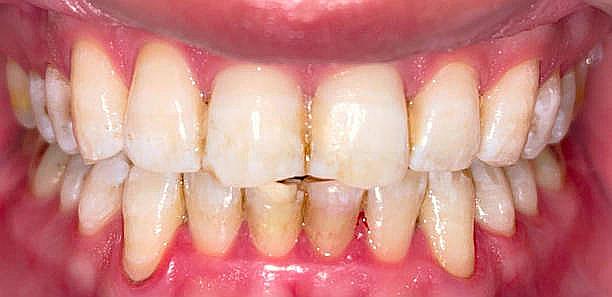
Condition: Calculus